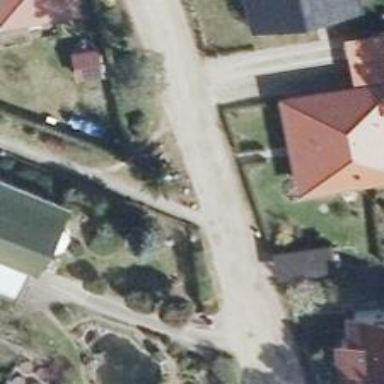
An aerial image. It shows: Residential road with sandy surface.